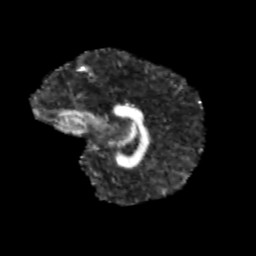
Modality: FA
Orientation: sagittal
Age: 12
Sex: male
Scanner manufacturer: siemens
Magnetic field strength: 3 T
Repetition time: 3.8 s
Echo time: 0.07 s